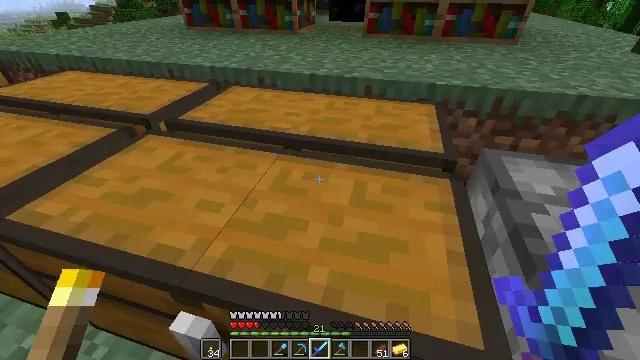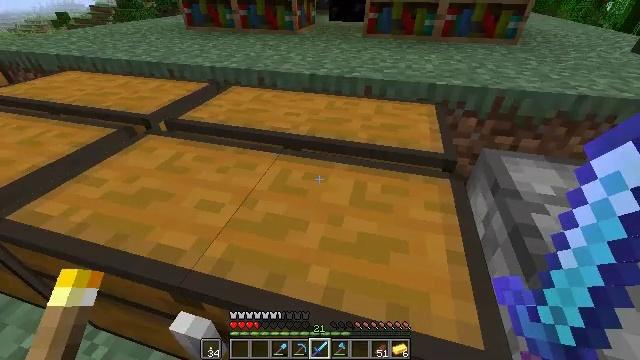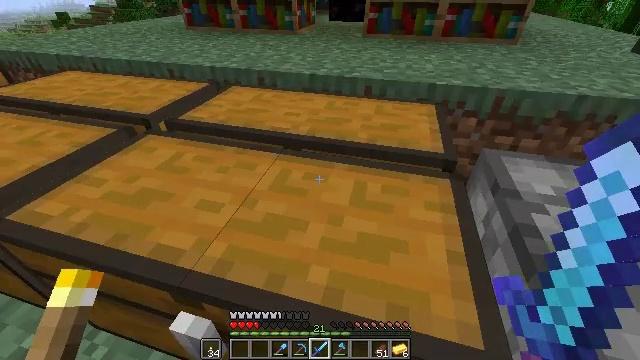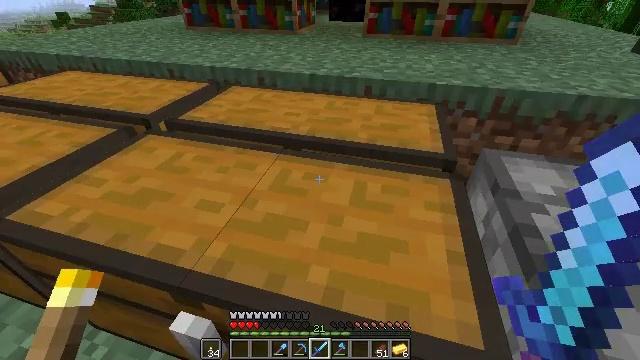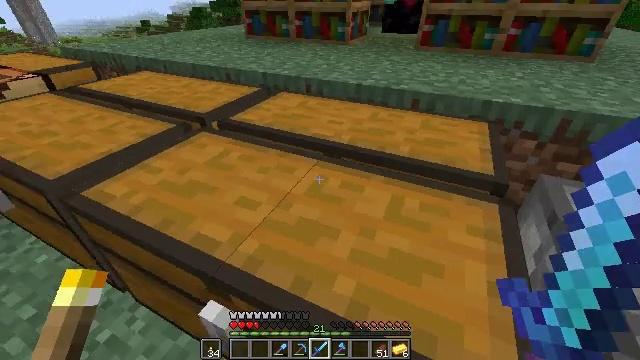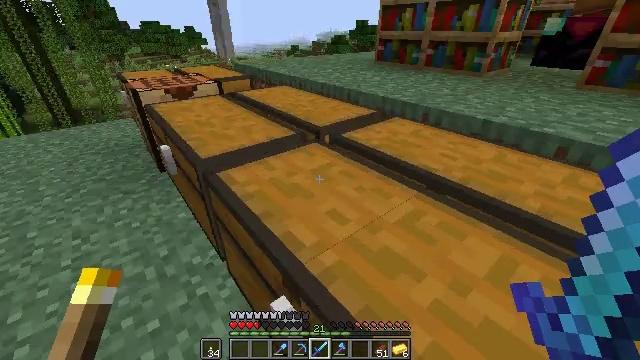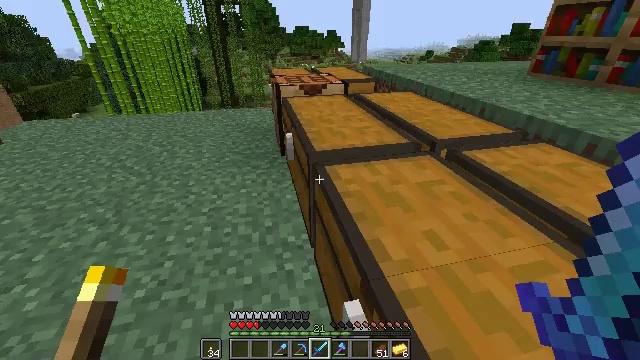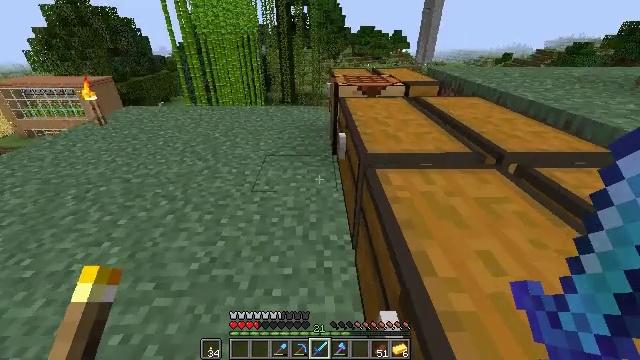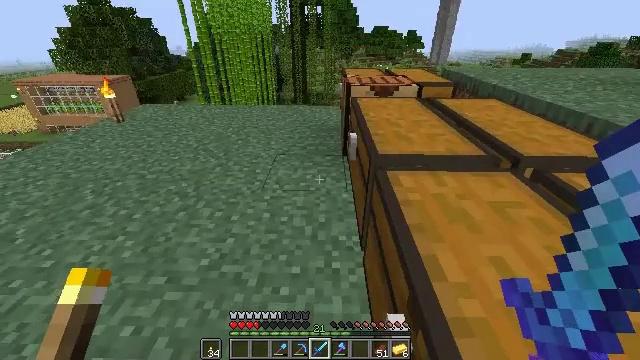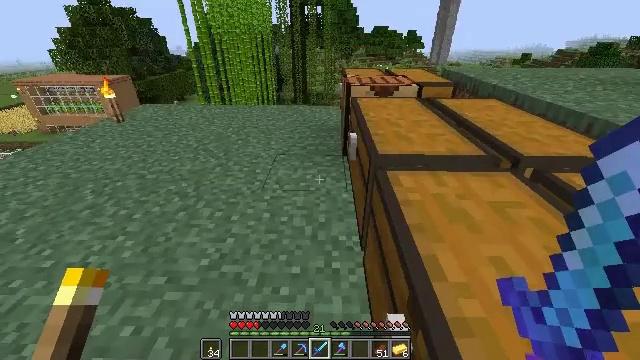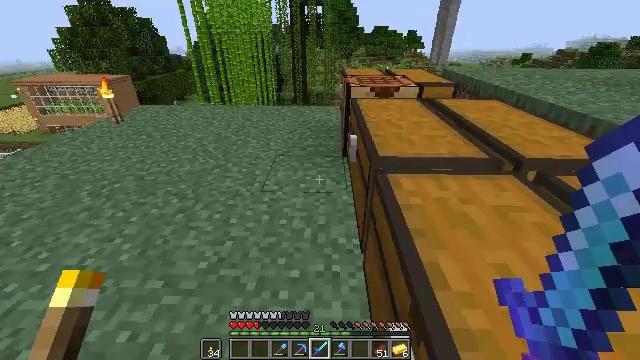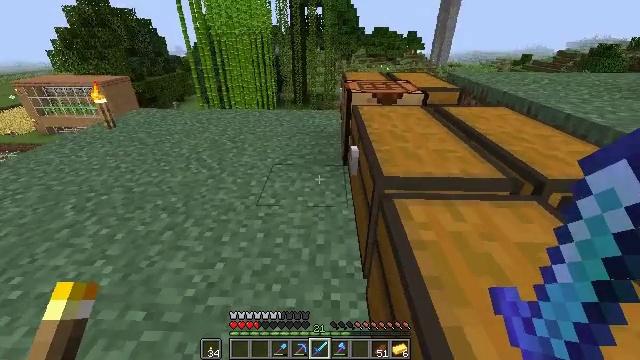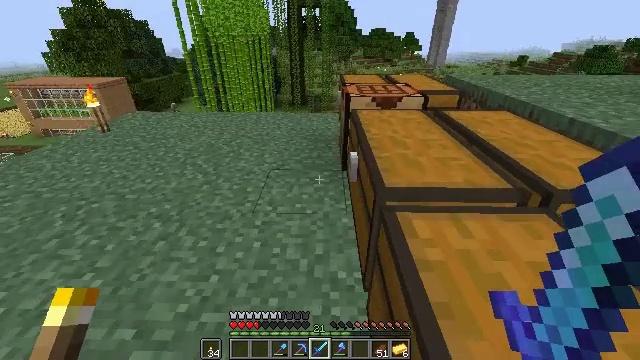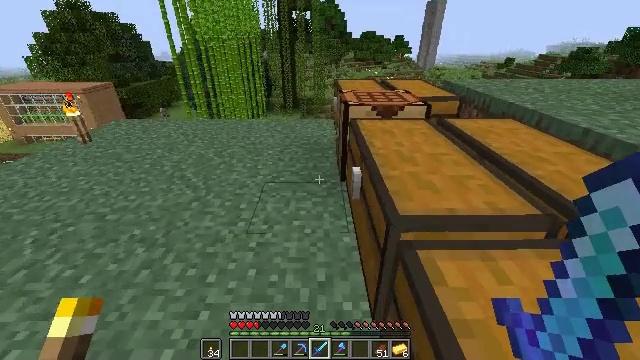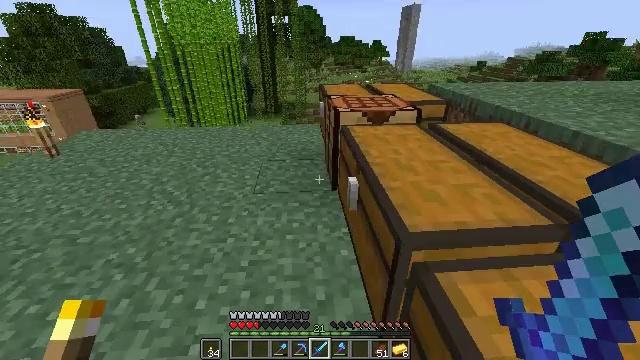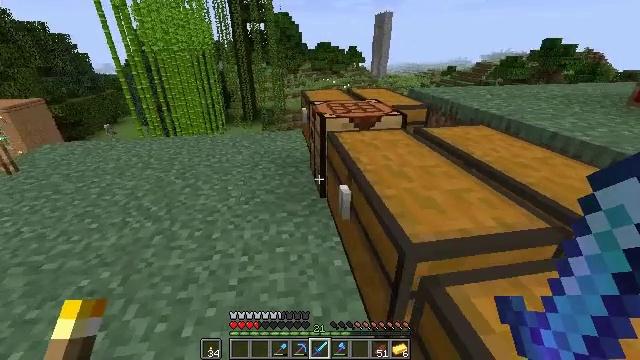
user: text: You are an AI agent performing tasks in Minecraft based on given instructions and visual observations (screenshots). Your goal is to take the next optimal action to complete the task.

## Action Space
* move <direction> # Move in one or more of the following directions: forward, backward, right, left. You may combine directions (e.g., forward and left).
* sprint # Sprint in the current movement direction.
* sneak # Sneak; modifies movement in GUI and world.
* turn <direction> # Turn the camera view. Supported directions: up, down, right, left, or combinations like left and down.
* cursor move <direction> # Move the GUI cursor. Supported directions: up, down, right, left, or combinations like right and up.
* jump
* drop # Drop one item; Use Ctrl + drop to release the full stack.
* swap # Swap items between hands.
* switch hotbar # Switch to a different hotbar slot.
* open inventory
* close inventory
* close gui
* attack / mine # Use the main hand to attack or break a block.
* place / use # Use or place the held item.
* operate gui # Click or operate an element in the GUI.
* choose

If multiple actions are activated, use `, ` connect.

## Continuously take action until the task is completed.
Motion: motion action
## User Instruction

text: Craft a powered rail.
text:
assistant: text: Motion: no_op
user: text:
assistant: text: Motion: no_op
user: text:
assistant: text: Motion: no_op
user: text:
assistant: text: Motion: turn left and up
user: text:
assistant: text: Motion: turn left and up
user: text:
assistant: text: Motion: turn left
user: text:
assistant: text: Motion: turn left
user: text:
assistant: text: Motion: turn left
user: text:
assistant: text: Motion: no_op
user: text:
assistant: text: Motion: move forward
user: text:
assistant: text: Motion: move forward
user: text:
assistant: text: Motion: move forward
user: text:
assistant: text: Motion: move forward and move left, turn right
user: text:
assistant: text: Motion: move forward and move left, turn right
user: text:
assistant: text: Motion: move forward and move left, turn right and up
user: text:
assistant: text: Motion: move forward and move left, turn right and up
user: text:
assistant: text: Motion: move forward and move left, turn right and up
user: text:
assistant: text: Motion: move forward and move left, turn right and up
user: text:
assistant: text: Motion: move forward and move left, turn right
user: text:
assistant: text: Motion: move forward and move left, turn right
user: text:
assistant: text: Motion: move forward and move left, turn right
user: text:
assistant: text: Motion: move forward and move left, turn right
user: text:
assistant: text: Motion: move forward and move left, turn right and down
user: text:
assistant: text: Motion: move forward and move left, turn right
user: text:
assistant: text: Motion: move forward and move left, turn right
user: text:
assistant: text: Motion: move forward and move left, turn right and down
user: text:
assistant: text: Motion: move forward and move left, turn right and down
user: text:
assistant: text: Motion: move forward and move left, turn right and down
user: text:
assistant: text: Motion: turn right and down
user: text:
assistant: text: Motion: turn right